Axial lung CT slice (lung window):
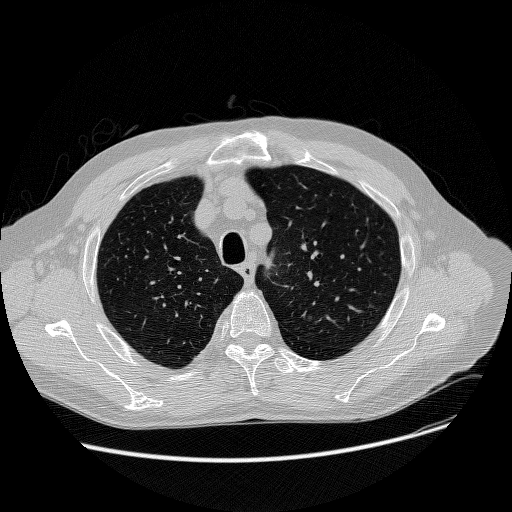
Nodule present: no